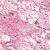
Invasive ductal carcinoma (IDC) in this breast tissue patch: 0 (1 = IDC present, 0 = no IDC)